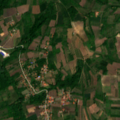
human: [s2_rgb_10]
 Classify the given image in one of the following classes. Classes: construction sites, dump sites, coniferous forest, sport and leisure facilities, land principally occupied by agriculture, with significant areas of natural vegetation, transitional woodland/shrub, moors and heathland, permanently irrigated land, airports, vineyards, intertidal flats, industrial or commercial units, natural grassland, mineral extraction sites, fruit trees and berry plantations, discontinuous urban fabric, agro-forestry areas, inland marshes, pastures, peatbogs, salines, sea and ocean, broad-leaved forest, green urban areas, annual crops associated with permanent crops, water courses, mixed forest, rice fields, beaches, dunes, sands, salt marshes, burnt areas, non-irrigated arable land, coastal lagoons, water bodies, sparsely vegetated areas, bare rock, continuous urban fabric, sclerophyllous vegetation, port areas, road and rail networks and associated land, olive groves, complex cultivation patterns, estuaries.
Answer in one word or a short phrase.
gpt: non-irrigated arable land, complex cultivation patterns, land principally occupied by agriculture, with significant areas of natural vegetation